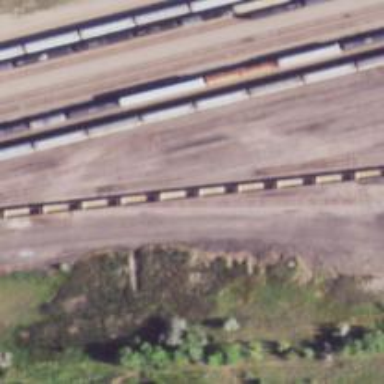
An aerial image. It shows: Railway yard.